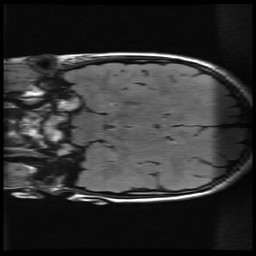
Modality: FLAIR
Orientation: coronal
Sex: female
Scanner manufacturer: ge
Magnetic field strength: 3 T
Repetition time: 9 s
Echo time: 0.1216 s